Question: I want to change error page for all my websites on IIS.
How can I modify original .net framework error page for all of them at once?

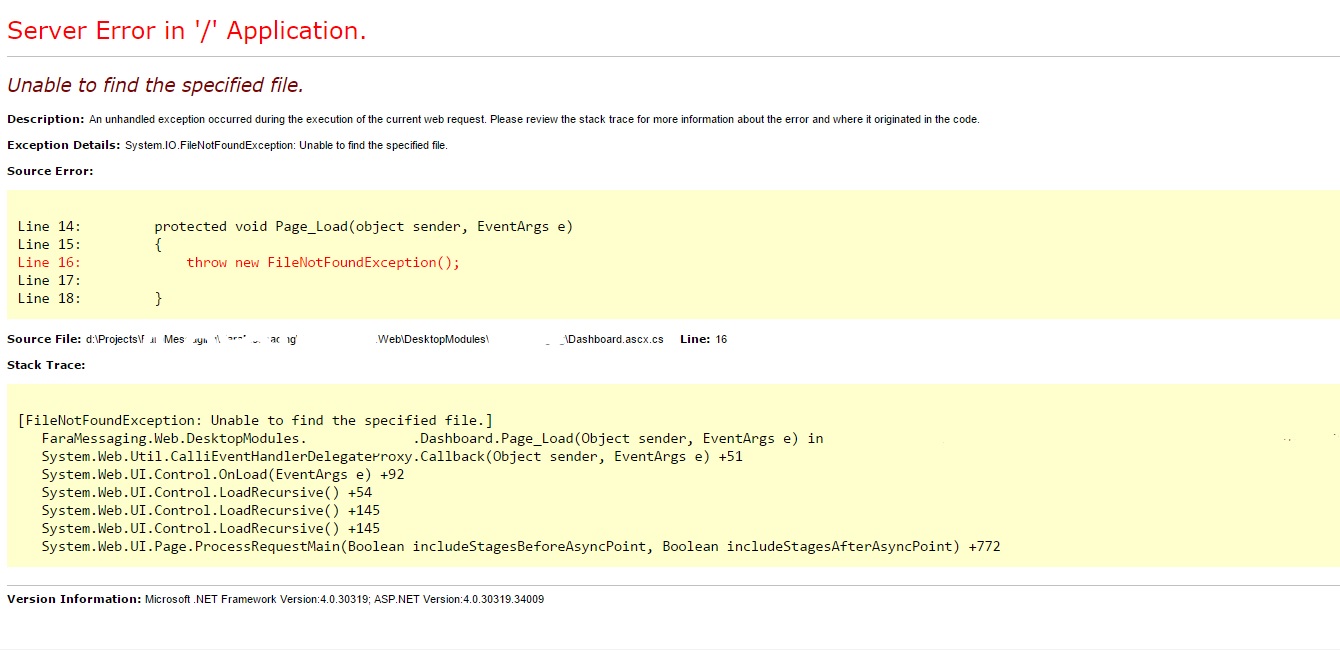
Answer: '''
<!-- Web.Config Configuration File -->
<configuration>
<system.web>
<customErrors mode="RemoteOnly" defaultRedirect="mycustompage.htm"/>
</system.web>
</configuration>
'''